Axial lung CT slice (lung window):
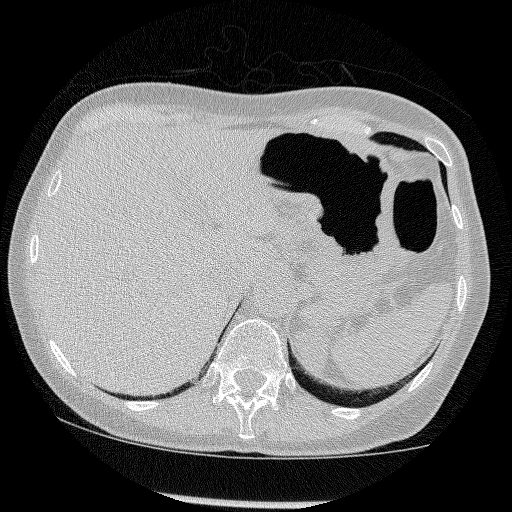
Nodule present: no